Question: I've been building a system that has five classes, with another class containing the main method to initialize, show and modify various different objects from the aforementioned five classes. I understand how to use inheritance to adopt fields in both the therapist and patient classes from the person (e.g. fields) parent-class, and how to use composition (at-least theoretically) to build objects of consultation and bill from the patient class.
However, I'm confused on how I should go about storing a field called in the Therapist class and showing that when I call an object of patient. I've included a class diagram on how I think it should be like, but apparently this forms a diamond which is a big no-no in java. Would something like what's in my class diagram even work?
Could anyone show an example of how I store the in the Therapist class and then that data member over to patient when I create its objects?
Here's a diagram:

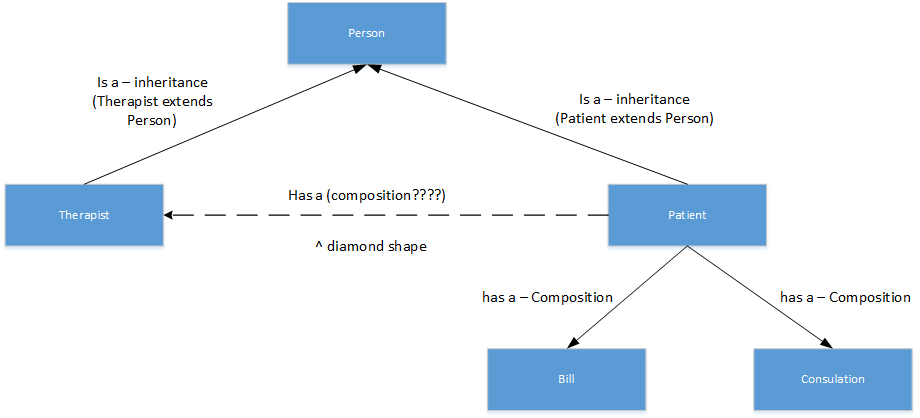
Answer: The diamond problem doesn't really exist for Java, because Java only support multiple inheritance of signature, not of implementation (though I'm not sure how that works with Java 8 interface default methods -- I haven't messed with them that thoroughly yet). The diamond problem in multi-inheritance-of-implementation languages refers to the problem of one class inheriting the same grandparent class through two different parent classes. In C++, for instance, you'll either get the grandchild having two distinct grandparent instances (one per parent class), so you can get two different results from casting your object to a grandparent, depending on which parent the cast comes from; or you'll have a single grandparent instance, shared by both parents -- who might update the grandparent using different semantics.
In this case, if you want to add a 'therapistName' field to 'Patient', just add a field called 'therapistName' and initialize it either through a constructor param or a setter. There's no problem here.
Bottom line: the diamond pattern is only a no-no for multiple inheritance of implementation, which Java doesn't support (again, possibly excluding interface default methods). A diamond caused by composition isn't an antipattern, nor is it likely to cause you pain, other than perhaps making initialization and/or disposal logic more cumbersome.